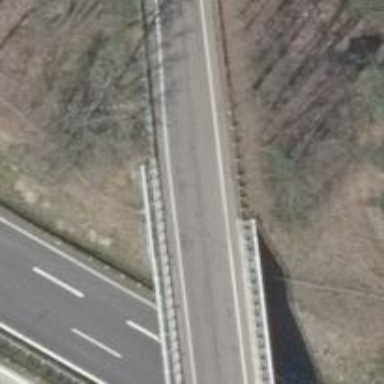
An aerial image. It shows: Secondary road with asphalt surface passing over bridge.